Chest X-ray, PA view. Patient: 49 years old, sex M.
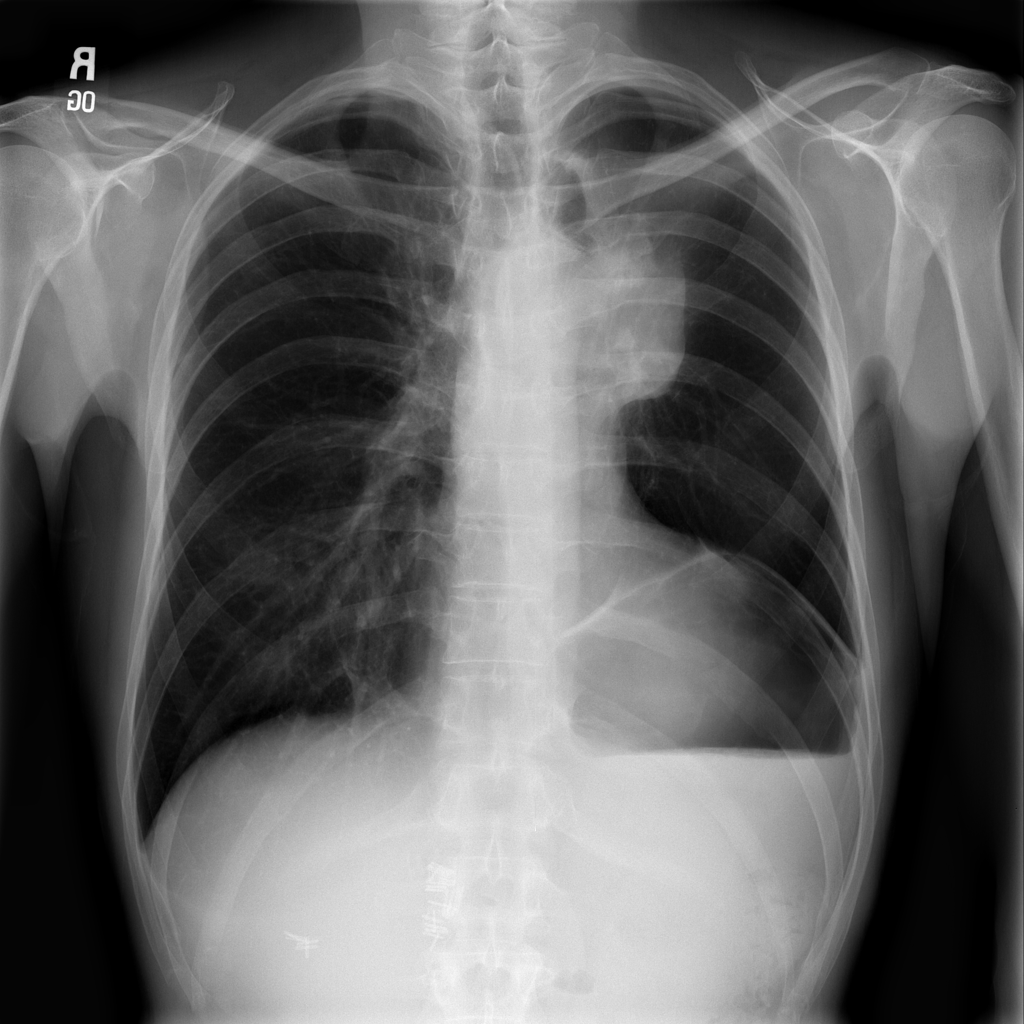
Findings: Atelectasis, Fibrosis